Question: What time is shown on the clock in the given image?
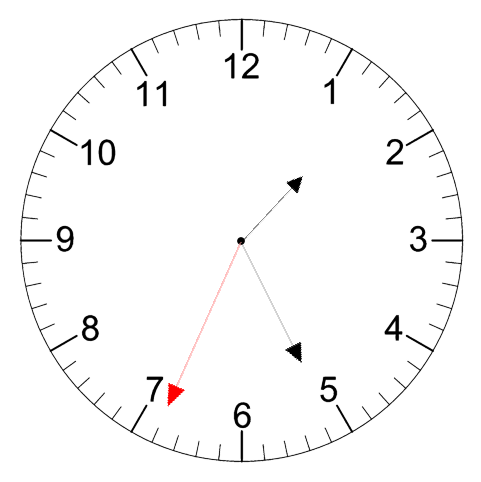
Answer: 01:25:34